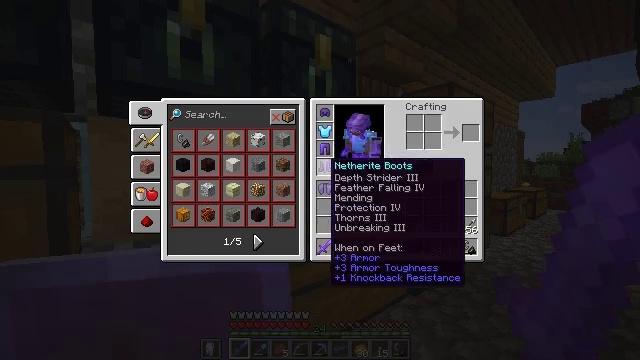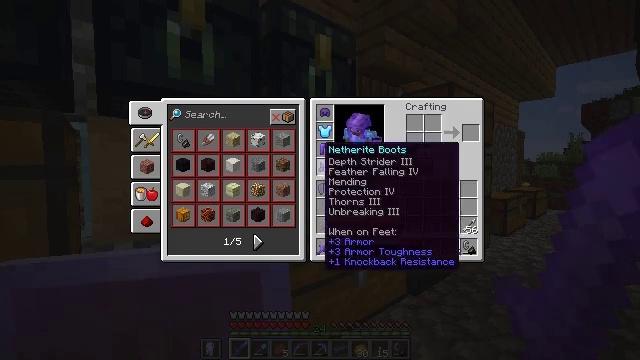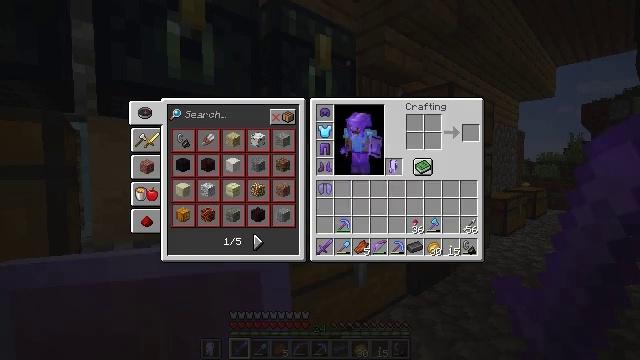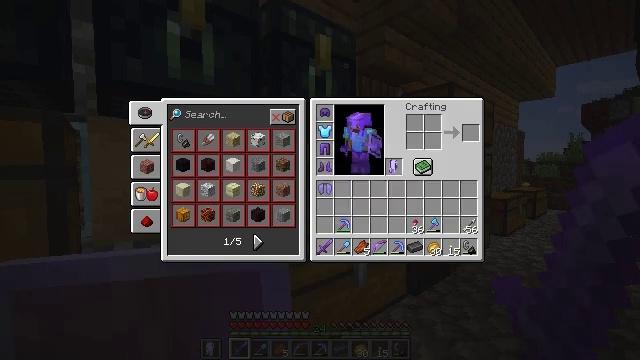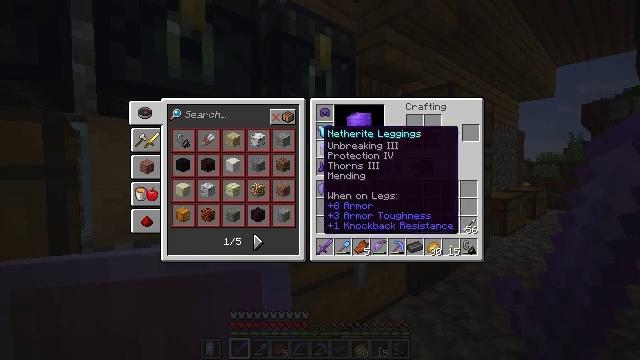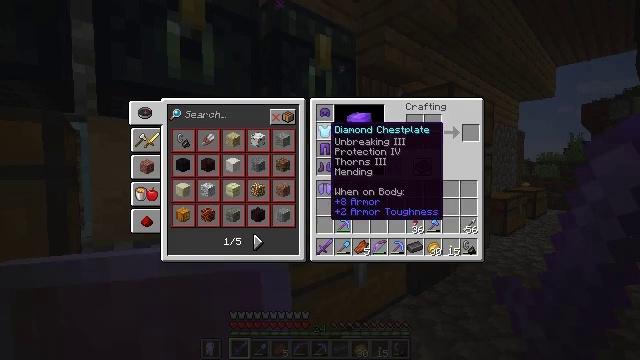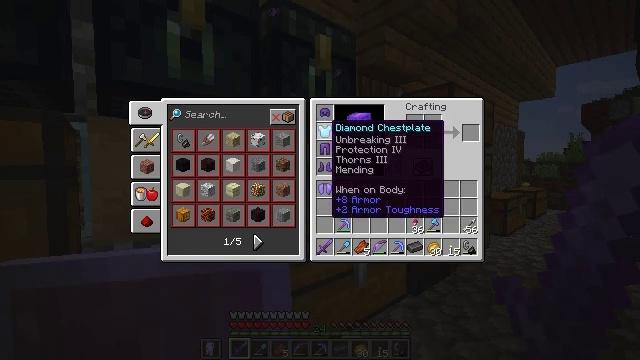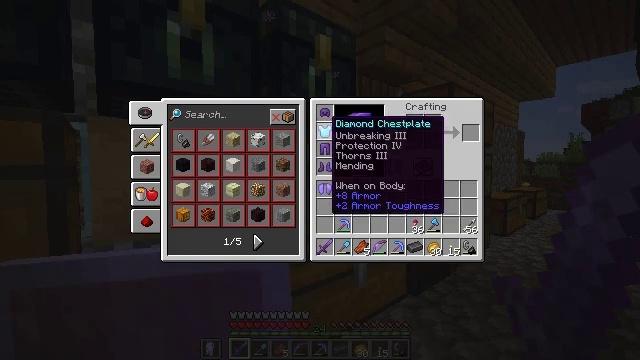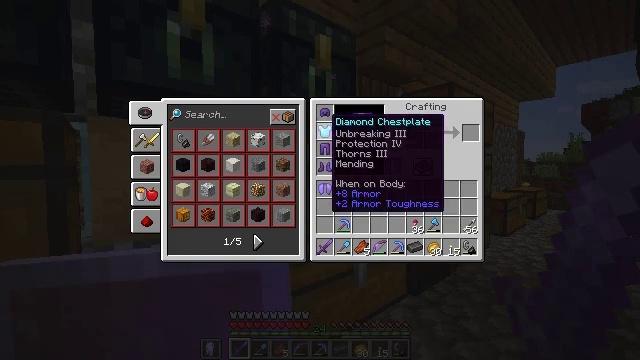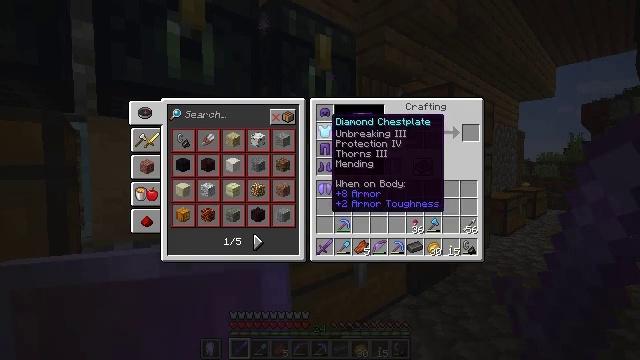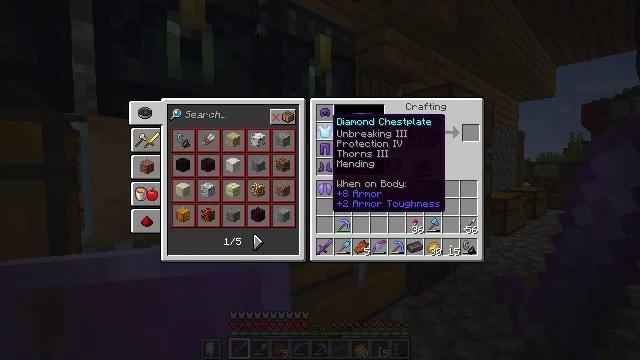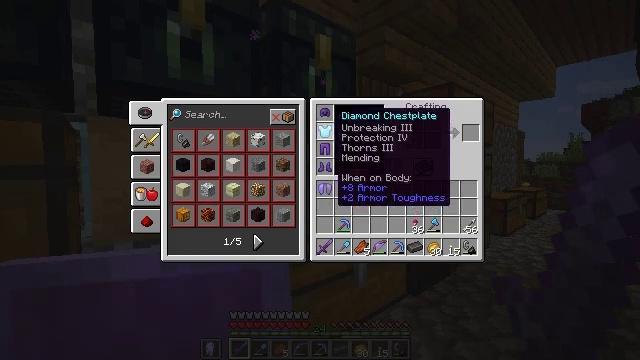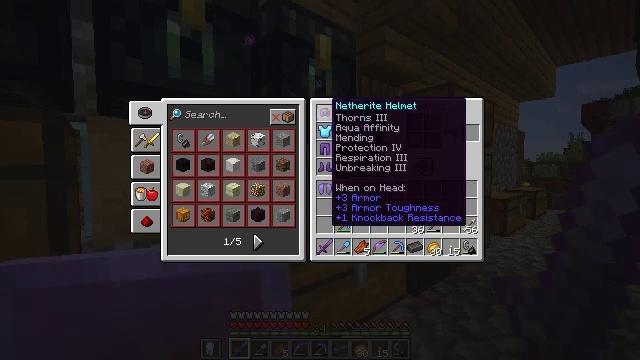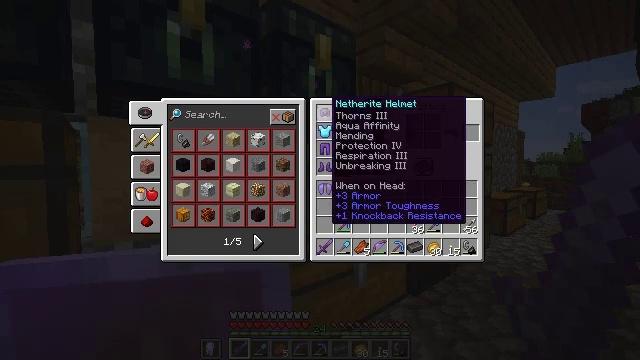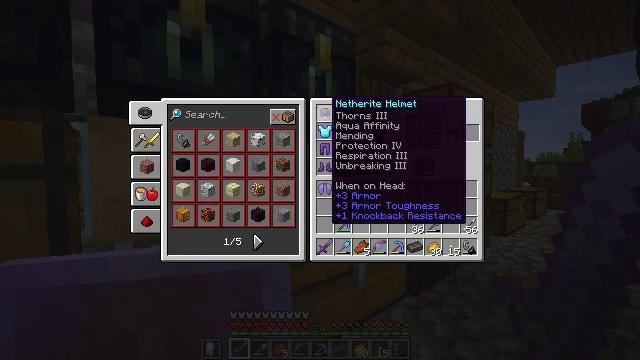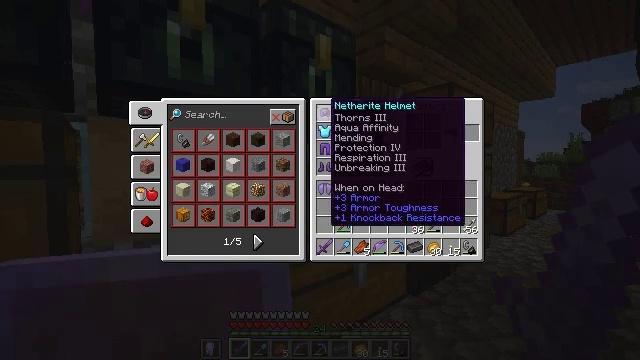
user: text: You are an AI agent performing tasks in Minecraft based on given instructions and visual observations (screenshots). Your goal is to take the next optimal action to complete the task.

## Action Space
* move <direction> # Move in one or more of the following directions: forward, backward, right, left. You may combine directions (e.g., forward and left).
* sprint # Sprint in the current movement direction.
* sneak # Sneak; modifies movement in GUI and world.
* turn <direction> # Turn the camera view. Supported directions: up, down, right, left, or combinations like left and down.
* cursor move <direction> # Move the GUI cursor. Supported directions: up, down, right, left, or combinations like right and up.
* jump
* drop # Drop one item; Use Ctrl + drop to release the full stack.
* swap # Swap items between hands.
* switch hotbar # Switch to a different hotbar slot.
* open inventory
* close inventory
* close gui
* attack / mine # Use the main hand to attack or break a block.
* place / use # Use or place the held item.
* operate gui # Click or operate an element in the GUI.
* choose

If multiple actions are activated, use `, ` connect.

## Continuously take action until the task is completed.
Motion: motion action
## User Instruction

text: Open the smithing table to create a netherite chestplate.
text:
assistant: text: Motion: cursor move up
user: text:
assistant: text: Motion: cursor move up
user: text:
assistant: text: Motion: no_op
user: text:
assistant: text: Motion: no_op
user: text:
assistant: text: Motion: cursor move right
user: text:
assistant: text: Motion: no_op
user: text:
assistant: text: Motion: no_op
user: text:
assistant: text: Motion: no_op
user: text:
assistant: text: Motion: no_op
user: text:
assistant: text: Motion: no_op
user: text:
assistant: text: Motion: no_op
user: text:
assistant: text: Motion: cursor move up
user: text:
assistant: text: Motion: no_op
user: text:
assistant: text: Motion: no_op
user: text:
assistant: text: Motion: no_op
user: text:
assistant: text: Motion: cursor move down
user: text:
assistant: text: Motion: cursor move down
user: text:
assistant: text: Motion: no_op
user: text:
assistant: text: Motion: no_op
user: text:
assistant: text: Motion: no_op
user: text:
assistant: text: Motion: no_op
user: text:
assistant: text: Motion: no_op
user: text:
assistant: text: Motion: no_op
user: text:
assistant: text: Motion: close inventory
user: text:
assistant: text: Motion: close inventory
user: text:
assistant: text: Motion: turn right and down
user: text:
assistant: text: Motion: turn down
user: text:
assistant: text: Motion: move forward and move right, turn down
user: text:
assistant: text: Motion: move forward and move right, turn down
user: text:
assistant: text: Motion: move forward and move right, turn down